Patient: sex M, age 57
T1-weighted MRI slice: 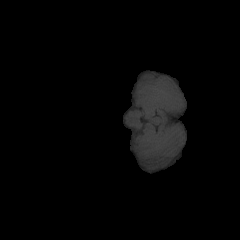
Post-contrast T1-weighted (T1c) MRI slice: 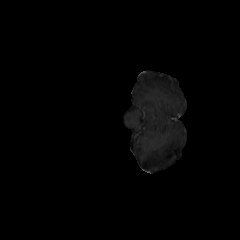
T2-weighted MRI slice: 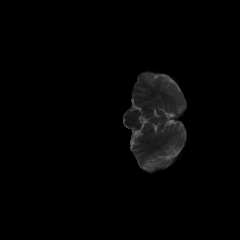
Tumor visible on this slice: no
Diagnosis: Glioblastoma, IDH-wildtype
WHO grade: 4